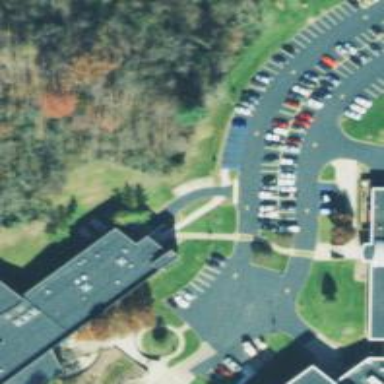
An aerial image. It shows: College building.